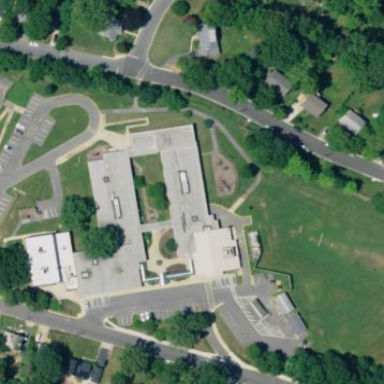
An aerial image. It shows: School.